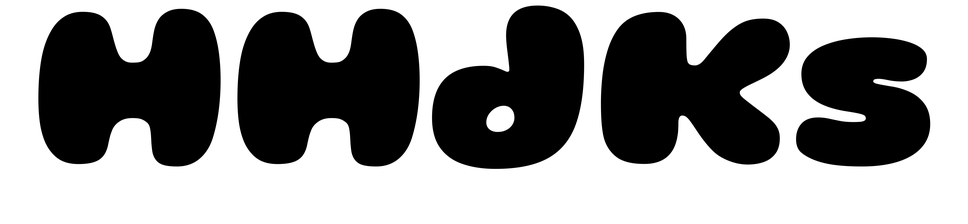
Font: Gluten_Black